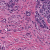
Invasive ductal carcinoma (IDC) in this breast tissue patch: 1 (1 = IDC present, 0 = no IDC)